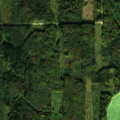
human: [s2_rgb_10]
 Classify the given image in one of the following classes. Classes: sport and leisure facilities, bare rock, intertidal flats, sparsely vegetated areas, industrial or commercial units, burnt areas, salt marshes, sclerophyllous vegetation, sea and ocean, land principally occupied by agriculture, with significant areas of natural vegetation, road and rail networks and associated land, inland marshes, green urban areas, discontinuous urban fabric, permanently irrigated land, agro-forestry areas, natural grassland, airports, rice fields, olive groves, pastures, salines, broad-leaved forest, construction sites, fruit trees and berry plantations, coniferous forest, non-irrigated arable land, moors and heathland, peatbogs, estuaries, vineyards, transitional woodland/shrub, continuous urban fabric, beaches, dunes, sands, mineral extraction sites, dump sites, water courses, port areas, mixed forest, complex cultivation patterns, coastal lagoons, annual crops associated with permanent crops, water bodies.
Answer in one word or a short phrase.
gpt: non-irrigated arable land, broad-leaved forest, mixed forest